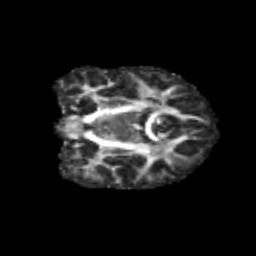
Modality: FA
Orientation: coronal
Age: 12
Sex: female
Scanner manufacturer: siemens
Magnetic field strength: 3 T
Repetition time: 3.8 s
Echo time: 0.07 s